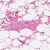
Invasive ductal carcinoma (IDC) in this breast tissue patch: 0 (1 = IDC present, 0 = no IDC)